Field crop: maize
Growth stage: 1
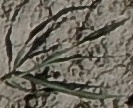
Species: sorghum